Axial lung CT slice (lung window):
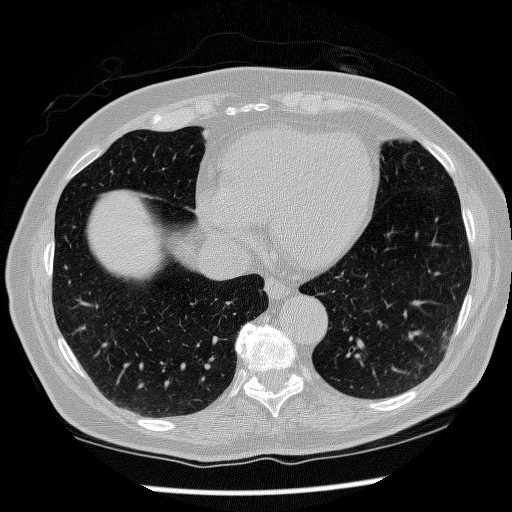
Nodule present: no